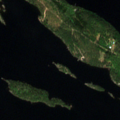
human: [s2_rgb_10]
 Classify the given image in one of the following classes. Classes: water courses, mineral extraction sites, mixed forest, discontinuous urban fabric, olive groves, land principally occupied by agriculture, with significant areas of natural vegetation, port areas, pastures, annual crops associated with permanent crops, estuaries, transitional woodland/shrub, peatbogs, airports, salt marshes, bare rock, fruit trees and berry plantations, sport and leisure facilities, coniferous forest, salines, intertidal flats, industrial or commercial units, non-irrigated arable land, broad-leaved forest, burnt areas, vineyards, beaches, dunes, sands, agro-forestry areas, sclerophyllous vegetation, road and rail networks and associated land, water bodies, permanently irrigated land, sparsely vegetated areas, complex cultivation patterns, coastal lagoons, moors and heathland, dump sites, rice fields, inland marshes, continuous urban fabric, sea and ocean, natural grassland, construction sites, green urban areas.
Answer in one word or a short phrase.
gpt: coniferous forest, mixed forest, water bodies